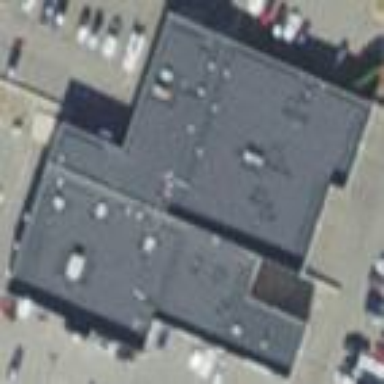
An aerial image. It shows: Car shop building.